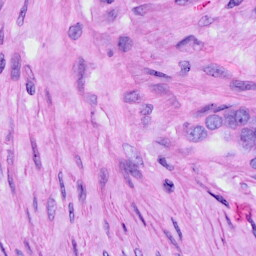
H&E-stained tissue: Ovarian